Question: I am trying to generate a matrix.
The width and height of the matrix are unknown.
Only at the end of the process i will know the min(x,y) and the max(x,y)
I need the matrix to be accessed like m<URL>[2] and not m[1,2]
Each element should save a object.
How can i generate the matrix as in php?
this is what i have so far, but i cant access or save data because it gives error, because the 'height' property is unknown:
'''
matrix[row][min_column].height;
'''

my code:
'''
var matrix = new Array();
for (i = lastDrawn.length - 1; i >= 0; i--) {
ind++;
// console.log(tile.x);
// matrix[tile.x, tile.y] = 0;
tile = lastDrawn[ i ];
if (!matrix[tile.y])
matrix[tile.y] = new Array();
if (!matrix[tile.y][tile.x])
matrix[tile.y][tile.x] = new Array();
//calculare tile cu min x,y si max x,y pt viewport curent
var size_x = Math.round(tile.size.x);//tile width
var size_y = Math.round(tile.size.y);//tile height
var position_x = tile.position.x;
var position_y = tile.position.y;
var min = OpenSeaDragonCustomSettings.save_viewport_min(tile.y, tile.x, size_x, size_y, position_x, position_y);
var max = OpenSeaDragonCustomSettings.save_viewport_max(tile.y, tile.x, size_x, size_y, position_x, position_y);
matrix[tile.y][tile.x] = {'x': tile.x, 'y': tile.y, 'width': size_x, 'height': size_y, 'position_x': position_x, 'position_y': position_y};//y:rand,x:coloana
console.log(matrix[tile.y][tile.x]);
}
'''
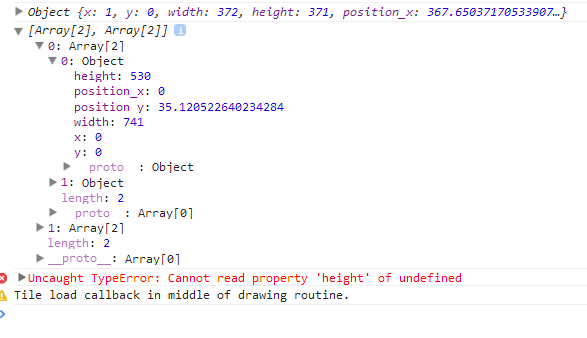
Answer: You code to create the "matrix" should be fine.
The message 'Uncought TypeError: Cannot read property 'height' of undefined' just means that the object you try to access is undefined, not the property... 'matrix[row][min_column]' seems to be undefined, just check row and min_column if those indexes are valid...